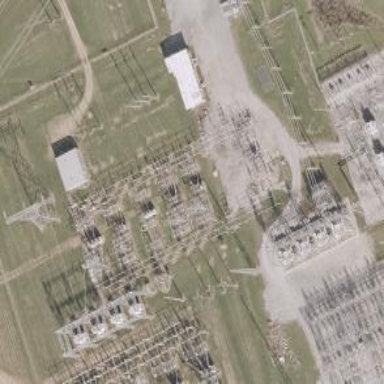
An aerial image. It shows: Switch for power supply.